Question: I already asked this question once, and got a few useful replies, marked it as answered and applied everything. It like it worked, but sadly it doesnt.
The problem is:
The forms within the different steps fields are empty.
Well, I can't tell if every step is empty since I cant see and enter anything in the first step and therefore cant procede to the next step since the validations to be working.
I dont know why. I am sticking to the example given on the jquery steps page:
<URL>
It's exaclty the same code BUT:
My forms are empty. It looks like this:

My Code is:
'''
<!DOCTYPE html>
<html>
<head>
<title>Demo</title>
<meta charset="utf-8">
<script src="/Scripts/jquery-2.1.1.js"></script>
<script src="/Scripts/jquery.steps.js"></script>
<link href="/Content/jquery.steps.css" rel="stylesheet">
</head>
<body>
<form id="example-advanced-form" action="#">
<h3>Account</h3>
<fieldset>
<legend>Account Information</legend>
<label for="userName-2">User name *</label>
<input id="userName-2" name="userName" type="text" class="required">
<label for="password-2">Password *</label>
<input id="password-2" name="password" type="text" class="required">
<label for="confirm-2">Confirm Password *</label>
<input id="confirm-2" name="confirm" type="text" class="required">
<p>(*) Mandatory</p>
</fieldset>
<h3>Profile</h3>
<fieldset>
<legend>Profile Information</legend>
<label for="name-2">First name *</label>
<input id="name-2" name="name" type="text" class="required">
<label for="surname-2">Last name *</label>
<input id="surname-2" name="surname" type="text" class="required">
<label for="email-2">Email *</label>
<input id="email-2" name="email" type="text" class="required email">
<label for="address-2">Address</label>
<input id="address-2" name="address" type="text">
<label for="age-2">Age (The warning step will show up if age is less than 18) *</label>
<input id="age-2" name="age" type="text" class="required number">
<p>(*) Mandatory</p>
</fieldset>
<h3>Warning</h3>
<fieldset>
<legend>You are to young</legend>
<p>Please go away ;-)</p>
</fieldset>
<h3>Finish</h3>
<fieldset>
<legend>Terms and Conditions</legend>
<input id="acceptTerms-2" name="acceptTerms" type="checkbox" class="required"> <label for="acceptTerms-2">I agree with the Terms and Conditions.</label>
</fieldset>
</form>
</body>
<script>
var form = $("#example-advanced-form").show();
form.steps({
headerTag: "h3",
bodyTag: "fieldset",
transitionEffect: "slideLeft",
onStepChanging: function (event, currentIndex, newIndex) {
// Allways allow previous action even if the current form is not valid!
if (currentIndex > newIndex) {
return true;
}
// Forbid next action on "Warning" step if the user is to young
if (newIndex === 3 && Number($("#age-2").val()) < 18) {
return false;
}
// Needed in some cases if the user went back (clean up)
if (currentIndex < newIndex) {
// To remove error styles
form.find(".body:eq(" + newIndex + ") label.error").remove();
form.find(".body:eq(" + newIndex + ") .error").removeClass("error");
}
form.validate().settings.ignore = ":disabled,:hidden";
return form.valid();
},
onStepChanged: function (event, currentIndex, priorIndex) {
// Used to skip the "Warning" step if the user is old enough.
if (currentIndex === 2 && Number($("#age-2").val()) >= 18) {
form.steps("next");
}
// Used to skip the "Warning" step if the user is old enough and wants to the previous step.
if (currentIndex === 2 && priorIndex === 3) {
form.steps("previous");
}
},
onFinishing: function (event, currentIndex) {
form.validate().settings.ignore = ":disabled";
return form.valid();
},
onFinished: function (event, currentIndex) {
alert("Submitted!");
}
}).validate({
errorPlacement: function errorPlacement(error, element) { element.before(error); },
rules: {
confirm: {
equalTo: "#password-2"
}
}
});
</script>
</html>
'''
Can someone help?
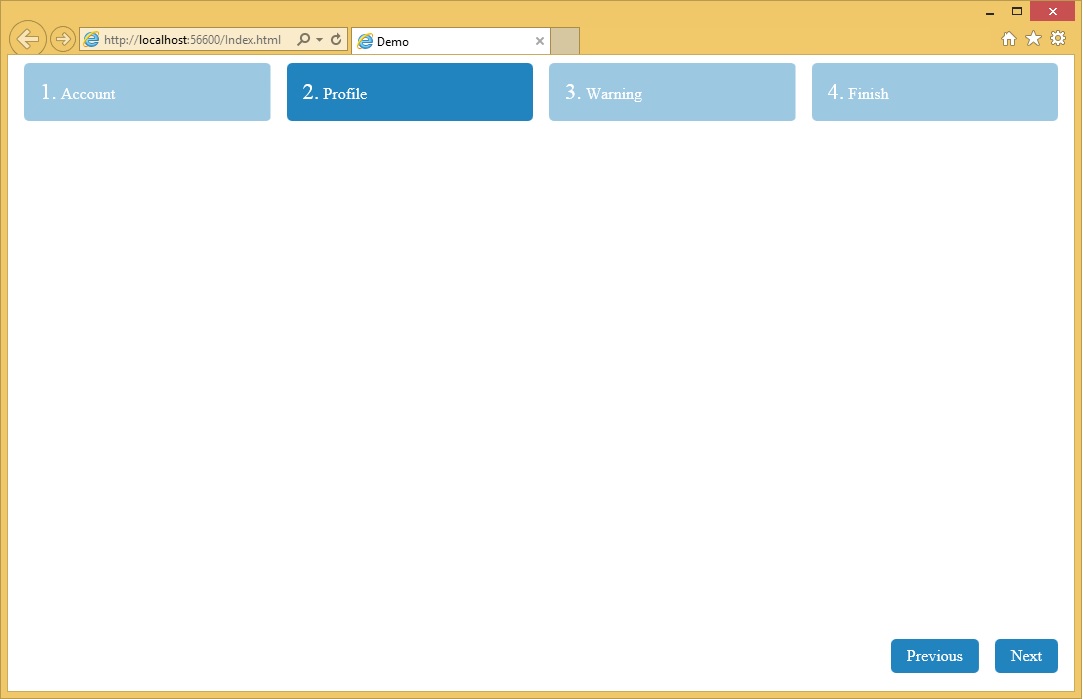
Answer: '.content' doesn't appear to have any width (look at the tooltip in the upper right-hand corner of your last screenshot). Give it some width:
'''
.wizard > .content {
...
width: 100%;
}
'''